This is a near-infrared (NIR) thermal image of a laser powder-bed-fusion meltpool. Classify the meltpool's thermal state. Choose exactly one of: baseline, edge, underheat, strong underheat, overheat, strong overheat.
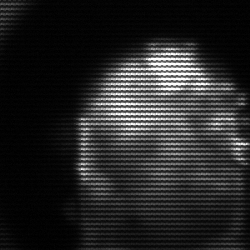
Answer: baseline